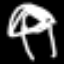
Label: mushroom